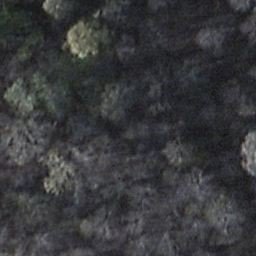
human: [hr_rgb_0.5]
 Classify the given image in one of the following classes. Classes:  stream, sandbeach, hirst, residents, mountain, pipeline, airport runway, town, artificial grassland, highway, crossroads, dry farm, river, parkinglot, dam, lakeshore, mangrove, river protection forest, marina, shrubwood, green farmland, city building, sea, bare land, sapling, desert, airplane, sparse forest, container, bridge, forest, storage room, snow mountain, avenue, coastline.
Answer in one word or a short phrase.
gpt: shrubwood